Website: bh-photo
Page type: customer-info-address
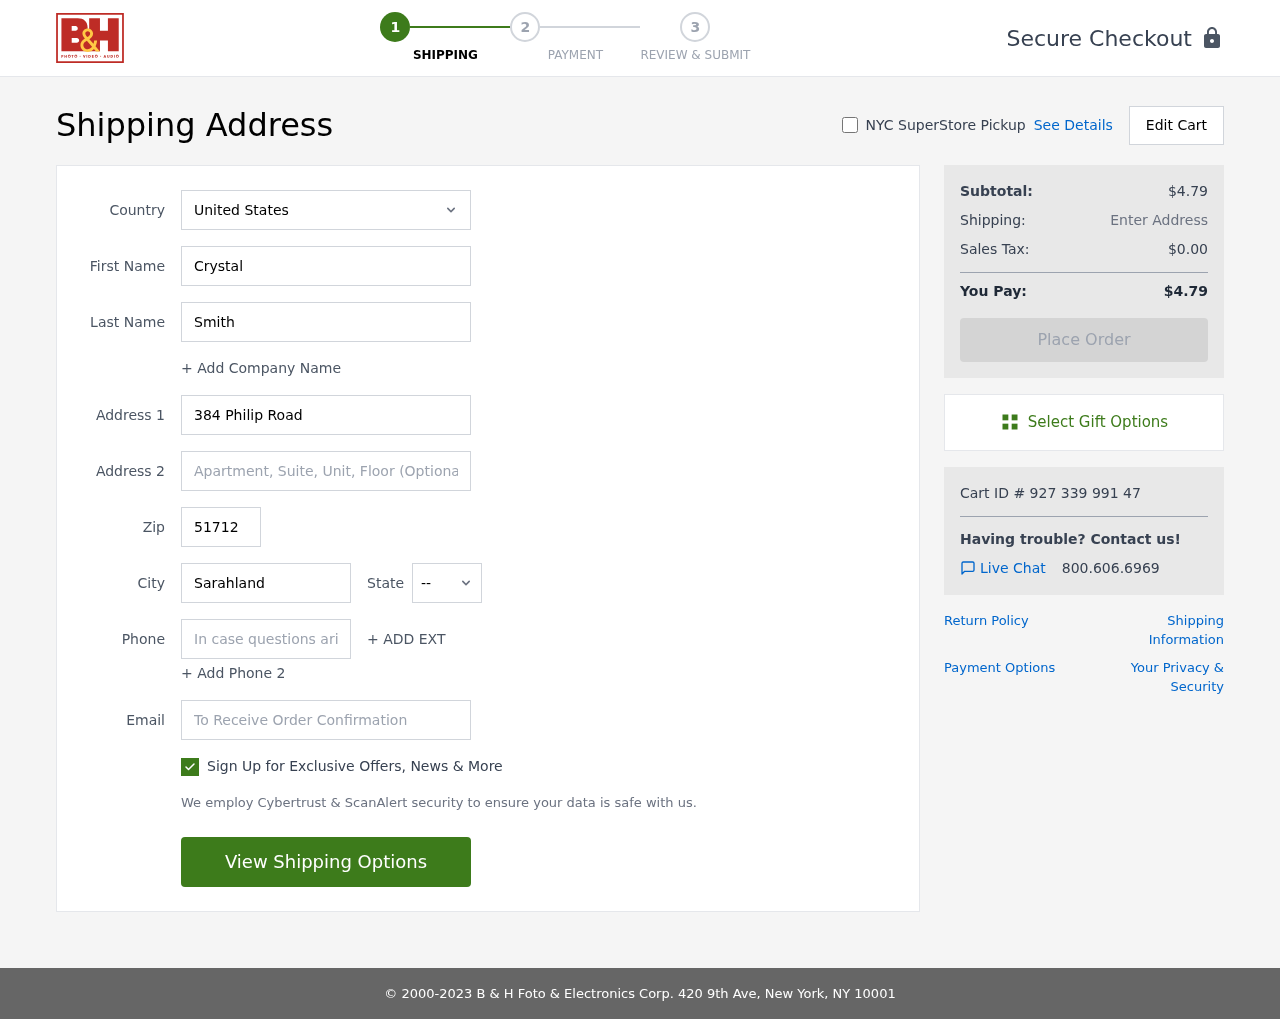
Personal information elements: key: PII_CITY
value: Sarahland
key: PII_COUNTRY
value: United States
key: PII_EMAIL
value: crystalsmith@hotmail.com
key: PII_FIRSTNAME
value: Crystal
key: PII_LASTNAME
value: Smith
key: PII_PHONE
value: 8277867615
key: PII_POSTCODE
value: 51712
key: PII_STATE_ABBR
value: MS
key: PII_STREET
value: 384 Philip Road
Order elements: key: ORDER_SUBTOTAL
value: $4.79
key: ORDER_TAX
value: $0.00
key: ORDER_TOTAL
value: $4.79
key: ORDER_ID
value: Cart ID # 927 339 991 47